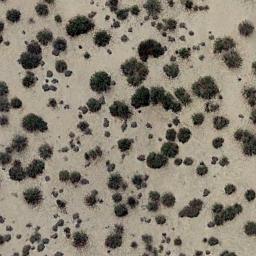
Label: chaparral